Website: walmart
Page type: address-validator
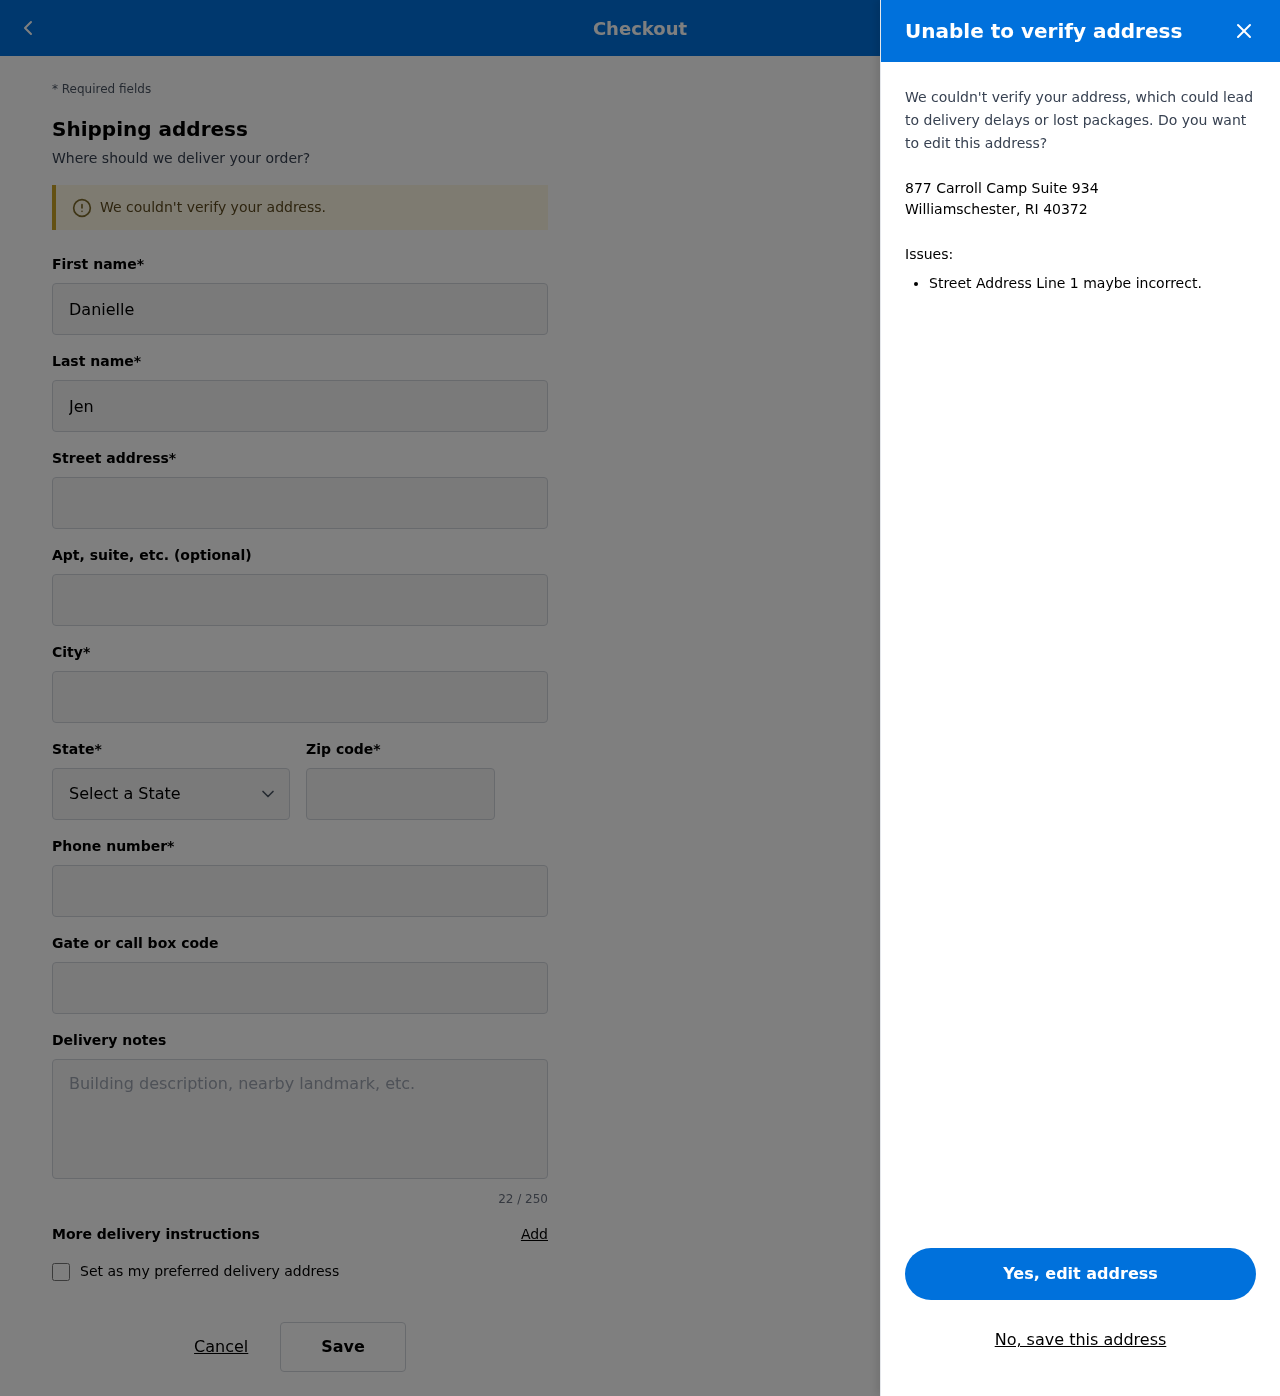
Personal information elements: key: PII_CITY_STATE_ZIP
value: Williamschester, RI 40372
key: PII_DELIVERY_INSTRUCTIONS
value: Leave at side entrance
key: PII_STATE_ABBR
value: RI
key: PII_STREET
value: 877 Carroll Camp Suite 934
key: PII_FIRSTNAME
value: Danielle
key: PII_LASTNAME
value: Jenkins
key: PII_CITY
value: Williamschester
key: PII_POSTCODE
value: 40372
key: PII_PHONE
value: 4393490699
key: PII_SECURITY_CODE
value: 9694